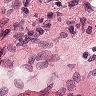
Metastatic tissue present: no